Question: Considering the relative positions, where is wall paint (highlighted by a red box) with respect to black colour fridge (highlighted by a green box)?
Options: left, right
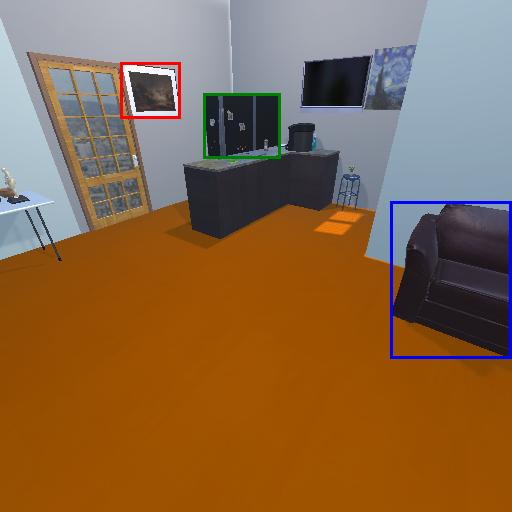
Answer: left